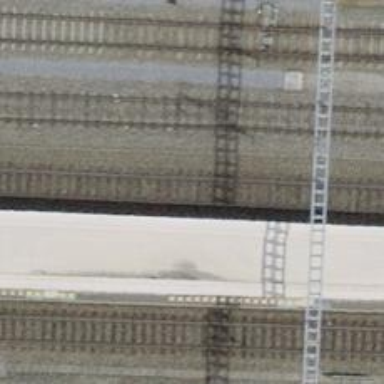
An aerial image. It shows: Railway stop with public transport stop position.